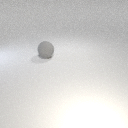
large gray rubber sphere